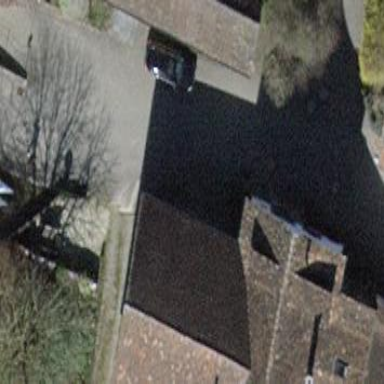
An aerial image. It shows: Gabled barn with the roof oriented along its structure.